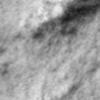
Label: no_change